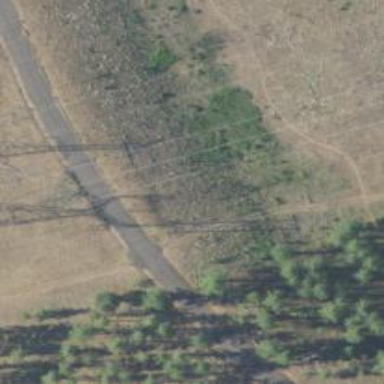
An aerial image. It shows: Footway with excellent trail visibility.